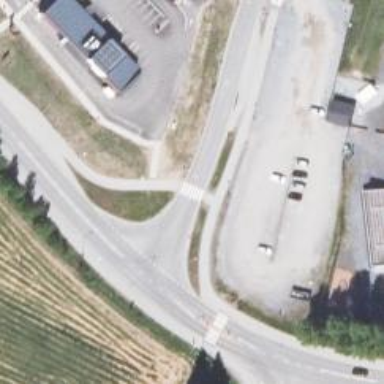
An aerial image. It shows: Uncontrolled zebra crossing on the road.